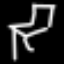
Label: chair